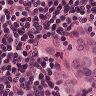
Metastatic tissue present: yes